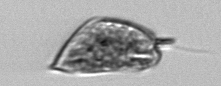
Label: Prorocentrum_micans